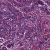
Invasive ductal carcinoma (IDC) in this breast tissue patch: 1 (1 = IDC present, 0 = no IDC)